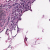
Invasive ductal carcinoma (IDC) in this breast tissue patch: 1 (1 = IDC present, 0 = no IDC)